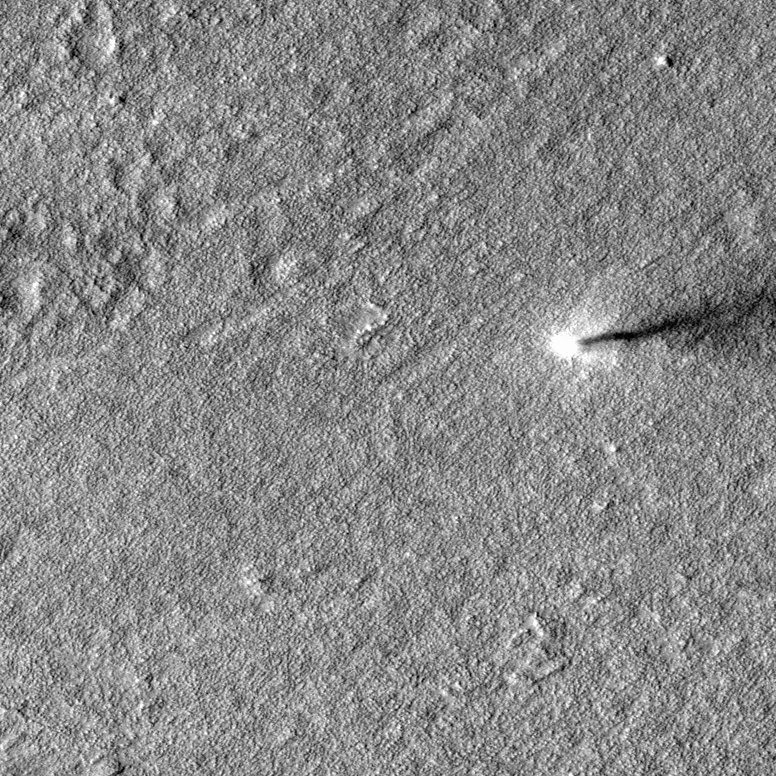
Label: dustdevil